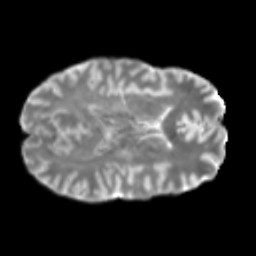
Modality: T2w
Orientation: axial
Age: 46
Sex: male
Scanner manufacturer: siemens
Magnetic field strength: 3 T
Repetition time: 5 s
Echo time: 0.092 s